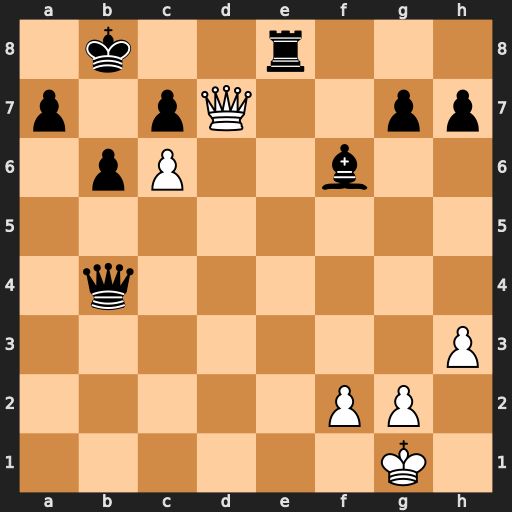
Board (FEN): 1k2r3/p1pQ2pp/1pP2b2/8/1q6/7P/5PP1/6K1
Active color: w
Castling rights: -
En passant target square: -
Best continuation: Qxe8+ Bd8 Qxd8#